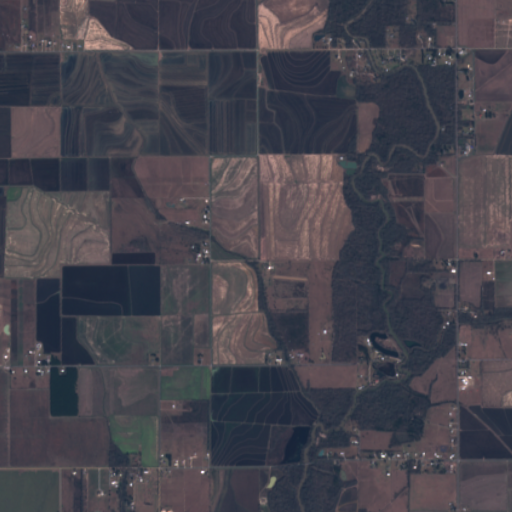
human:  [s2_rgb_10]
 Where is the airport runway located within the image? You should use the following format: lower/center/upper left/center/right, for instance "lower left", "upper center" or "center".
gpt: The airport runway is located in the center right of the image.
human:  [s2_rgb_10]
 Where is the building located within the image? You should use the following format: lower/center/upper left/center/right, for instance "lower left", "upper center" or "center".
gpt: There is no building in the image.